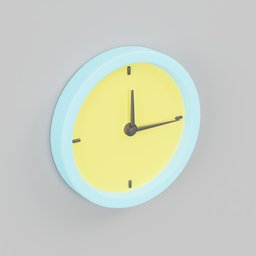
Label: appliances